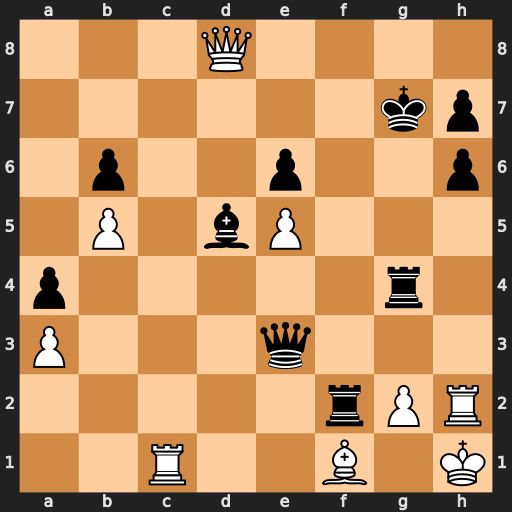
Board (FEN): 3Q4/6kp/1p2p2p/1P1bP3/p5r1/P3q3/5rPR/2R2B1K
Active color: w
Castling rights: -
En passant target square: -
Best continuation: Rc7+ Kg6 Qg8+ Kf5 Rf7+ Ke4 Qxg4+